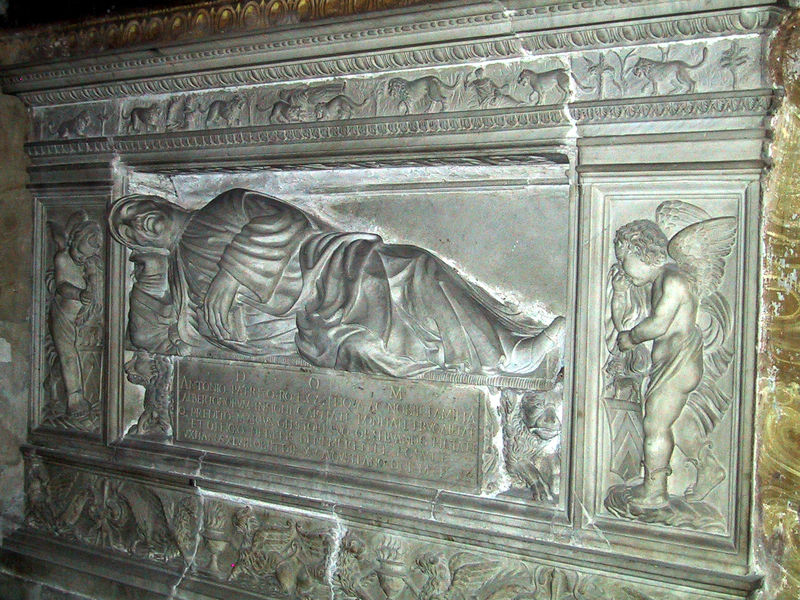
Titel: Grabplatte des Antonio Alberloni
Standort: Rom, S. Maria in Aracoeli (EU - I - Latium)
Schlagwörter: mann, schlaf, grau, falten, tod, gewand, engel, relief, schrift, tafel, verzierung, foto, text, fries, wappen, sarg, löwen, grab, grabmal, fluegel